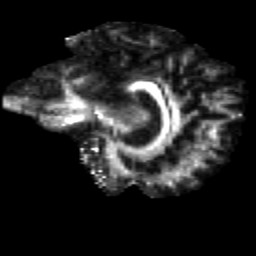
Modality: FA
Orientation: sagittal
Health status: healthy
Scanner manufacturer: siemens
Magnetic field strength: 3 T
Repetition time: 12 s
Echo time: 0.092 s